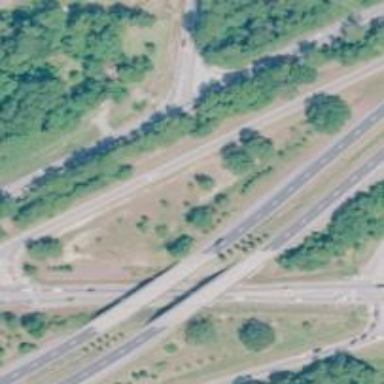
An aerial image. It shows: Motorway link.